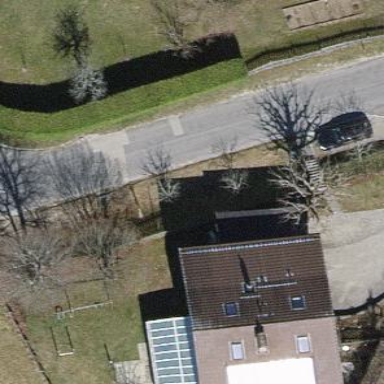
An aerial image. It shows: Detached building with gabled roof.